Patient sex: M
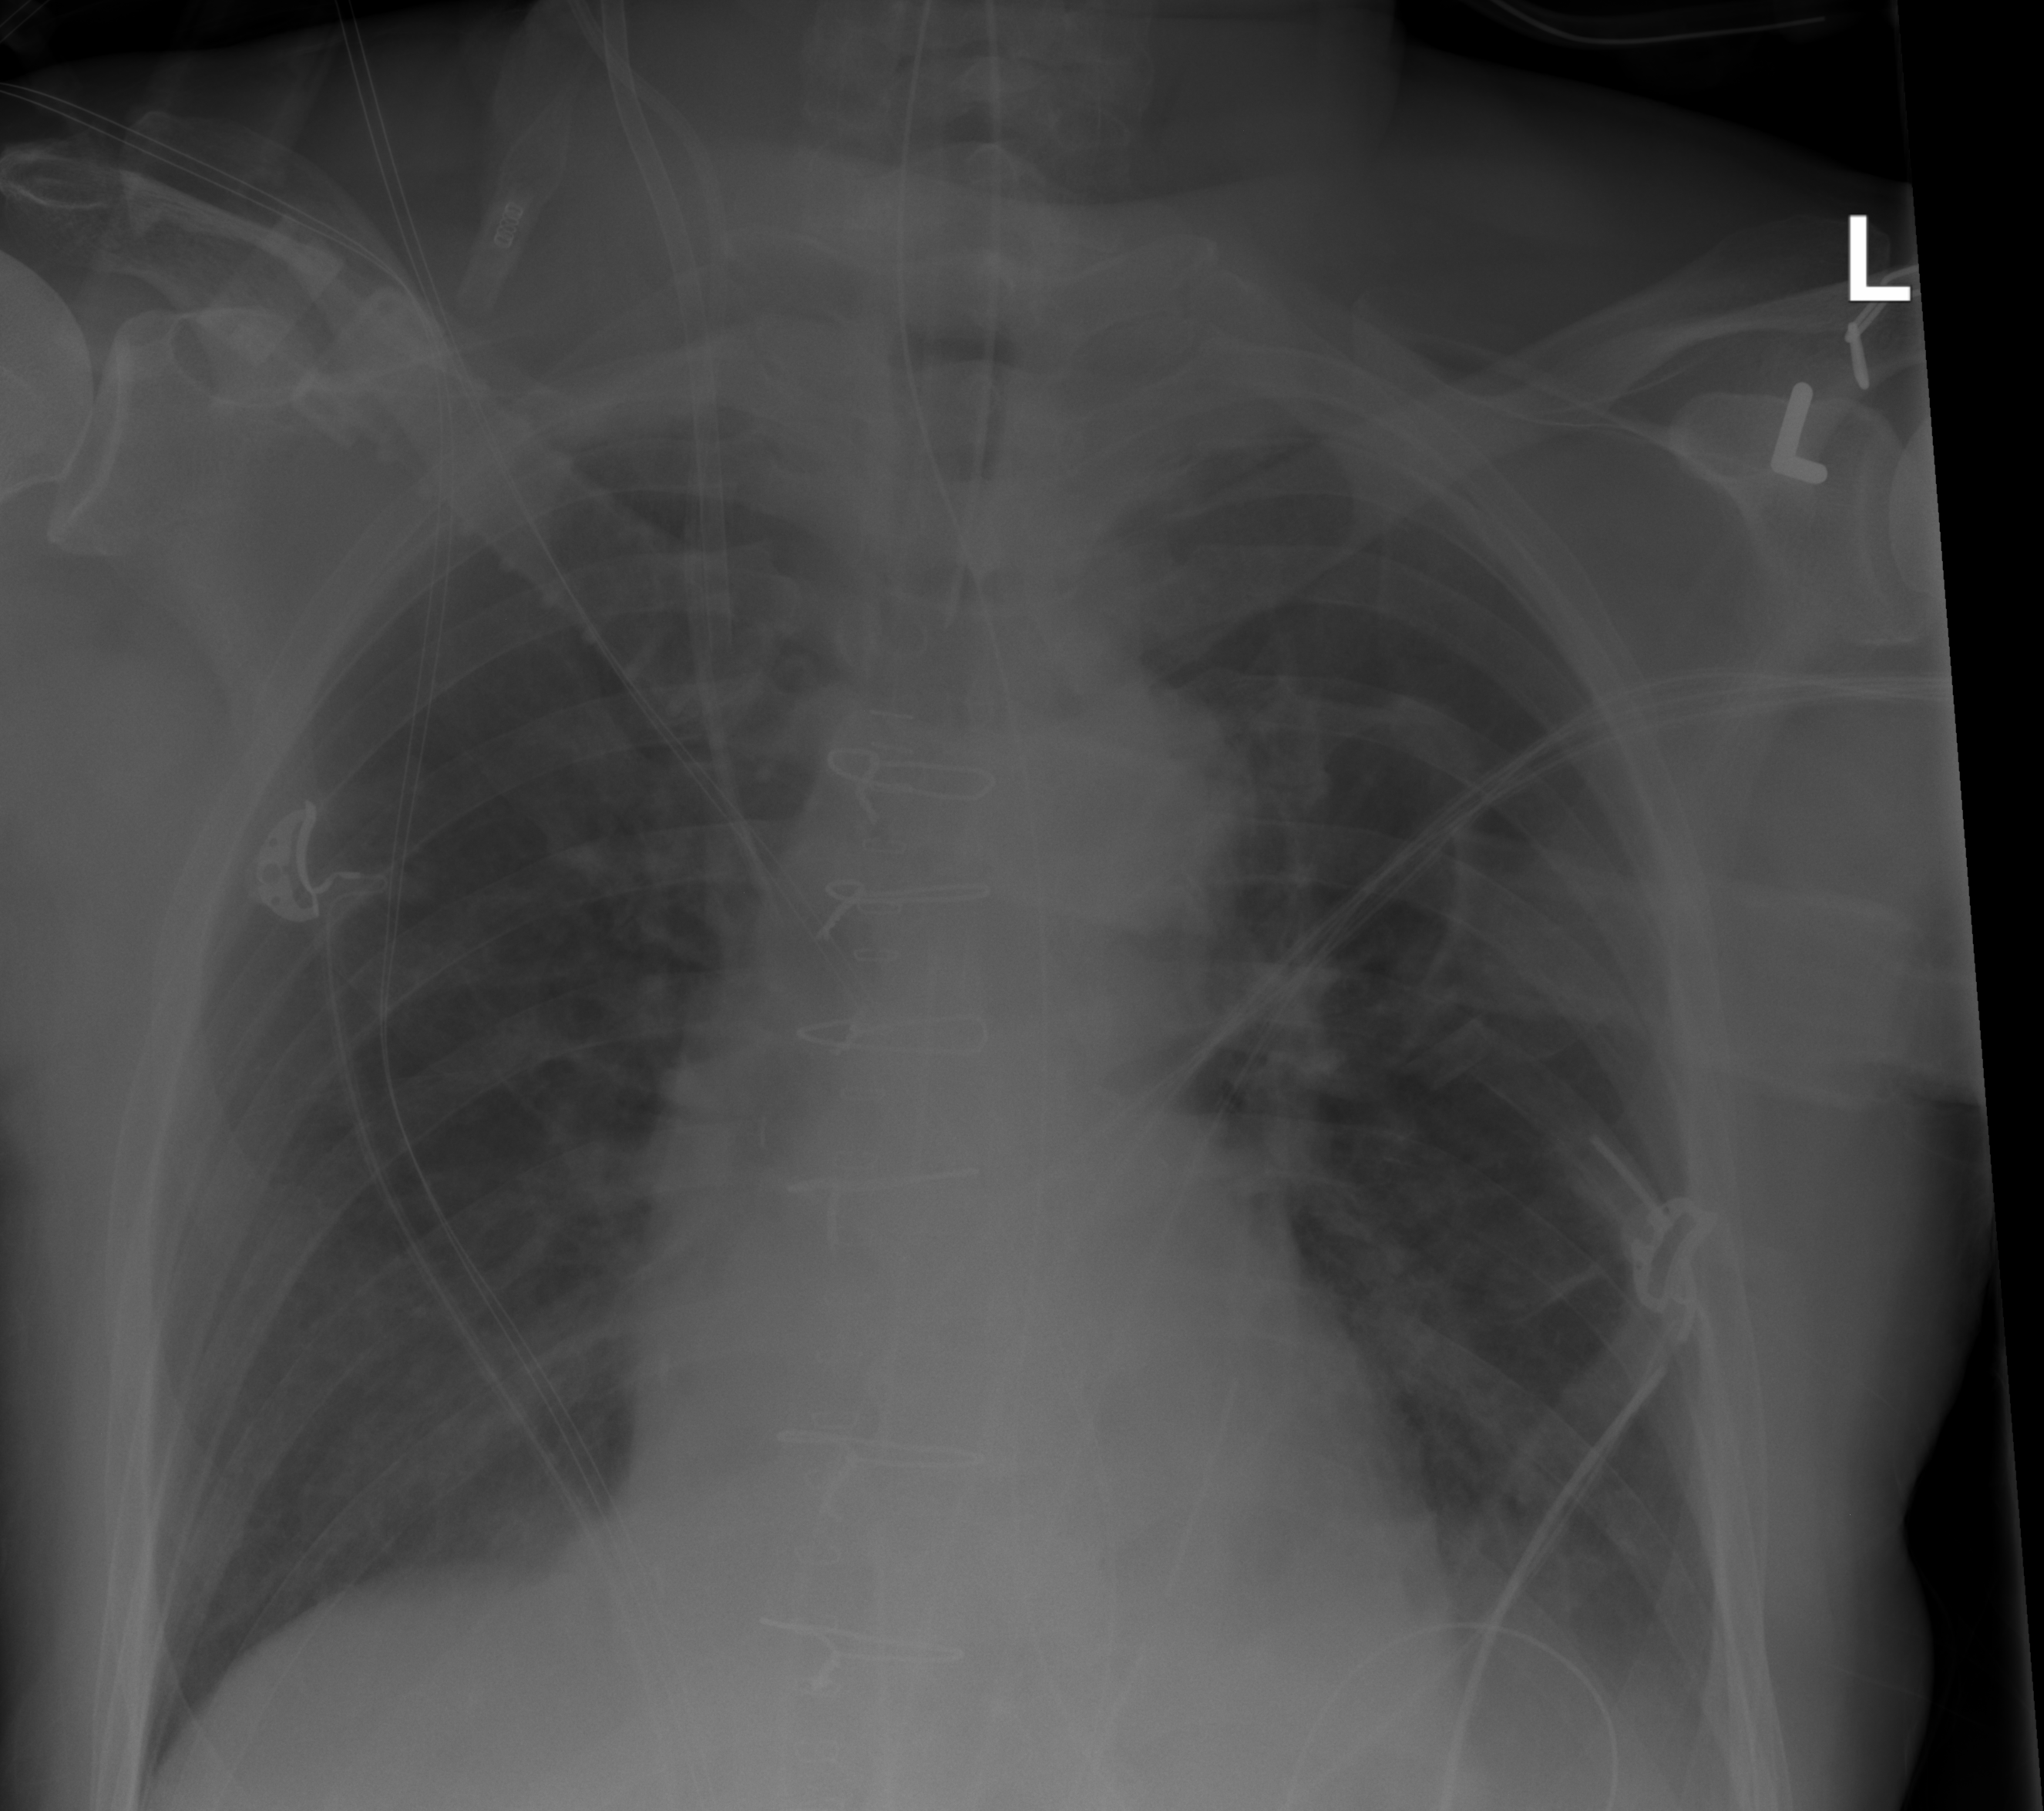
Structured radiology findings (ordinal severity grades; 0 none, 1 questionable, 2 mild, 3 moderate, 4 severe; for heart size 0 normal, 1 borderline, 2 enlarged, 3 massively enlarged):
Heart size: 0
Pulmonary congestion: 0
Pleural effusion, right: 0
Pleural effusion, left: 0
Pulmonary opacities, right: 0
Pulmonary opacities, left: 0
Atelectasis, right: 0
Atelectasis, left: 2